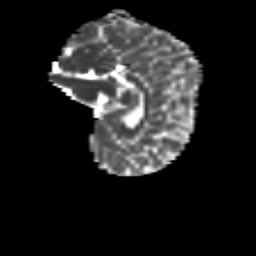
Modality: MD
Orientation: sagittal
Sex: female
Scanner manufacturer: siemens
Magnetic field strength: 3 T
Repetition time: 5 s
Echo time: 0.071 s